Field crop: maize
Growth stage: 2
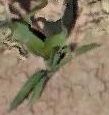
Species: maize